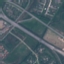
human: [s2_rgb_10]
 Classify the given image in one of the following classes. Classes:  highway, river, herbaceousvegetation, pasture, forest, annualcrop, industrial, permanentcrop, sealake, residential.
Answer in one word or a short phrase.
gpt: Highway